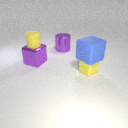
large purple metal cube below small yellow rubber cylinder